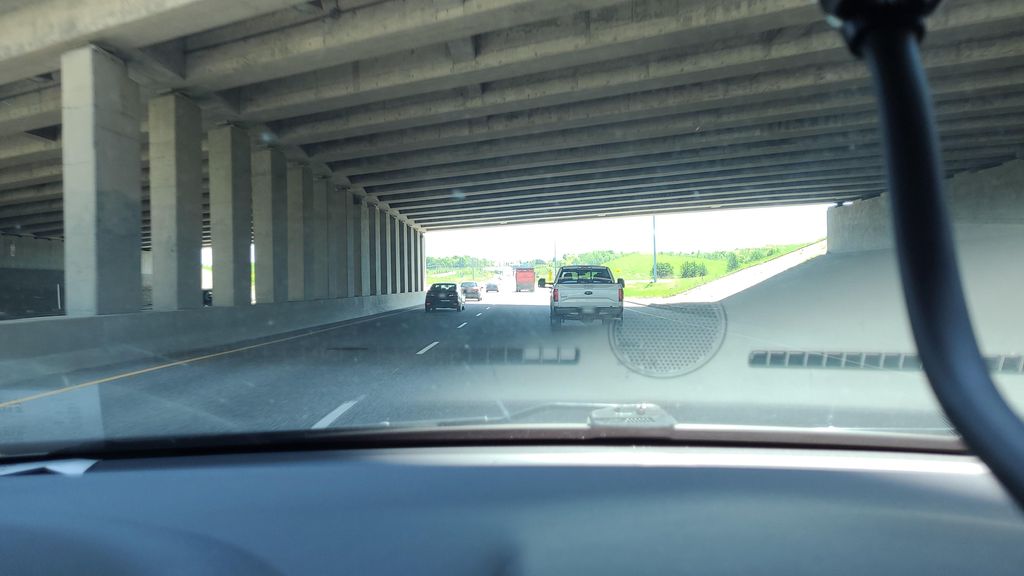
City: quebec_city